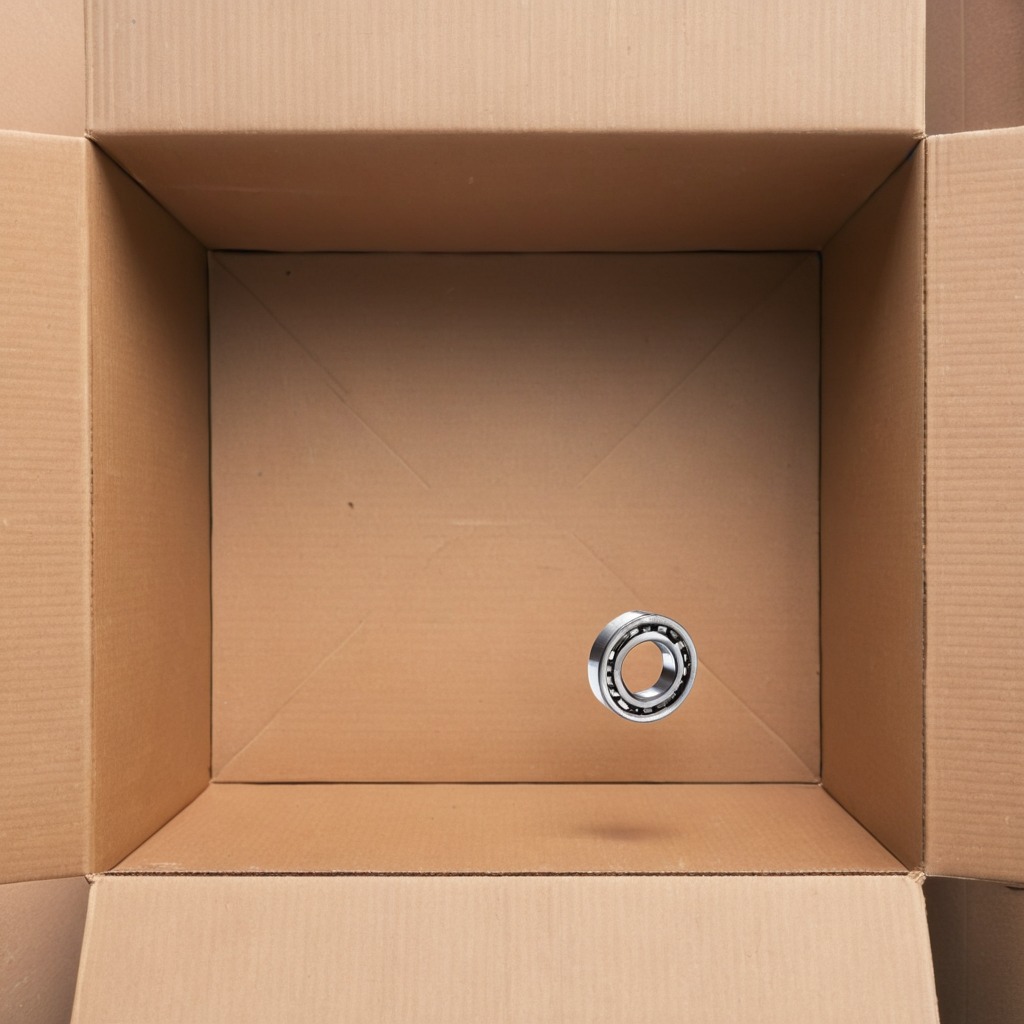
A metal ball bearing is lying on the cardboard box surface in an outdoor workshop during daytime bright natural light soft shadows slightly creased but